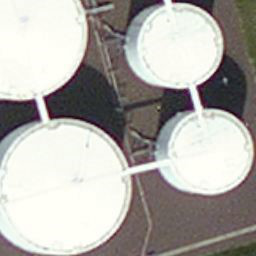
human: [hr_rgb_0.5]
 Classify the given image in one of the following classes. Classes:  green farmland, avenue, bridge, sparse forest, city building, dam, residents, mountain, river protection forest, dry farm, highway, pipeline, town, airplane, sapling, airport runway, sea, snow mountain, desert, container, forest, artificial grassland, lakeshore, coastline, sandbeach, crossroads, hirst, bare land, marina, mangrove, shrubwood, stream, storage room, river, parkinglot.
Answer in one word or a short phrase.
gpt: storage room